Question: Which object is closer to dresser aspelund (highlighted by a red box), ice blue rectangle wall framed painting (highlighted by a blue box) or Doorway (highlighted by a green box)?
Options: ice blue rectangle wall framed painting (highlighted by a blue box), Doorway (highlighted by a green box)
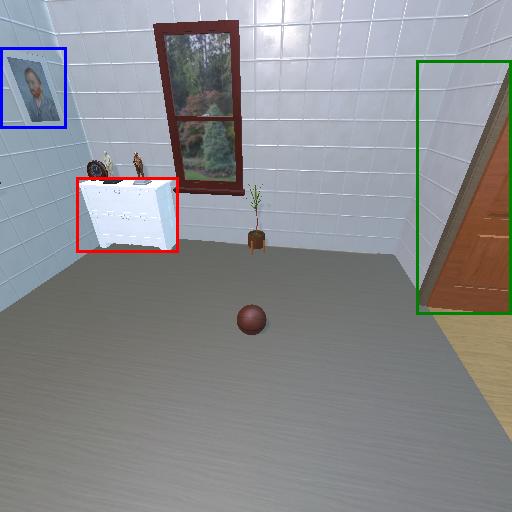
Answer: ice blue rectangle wall framed painting (highlighted by a blue box)